Interaction volume radius: 5 \u00c5
Interaction volume height: 30 \u00c5
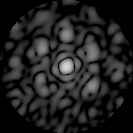
Disorder parameter: 0.6907